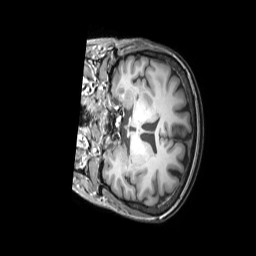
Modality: T1w
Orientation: coronal
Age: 63
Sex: female
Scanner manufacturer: philips
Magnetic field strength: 3 T
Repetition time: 0.009898 s
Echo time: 0.004605 s